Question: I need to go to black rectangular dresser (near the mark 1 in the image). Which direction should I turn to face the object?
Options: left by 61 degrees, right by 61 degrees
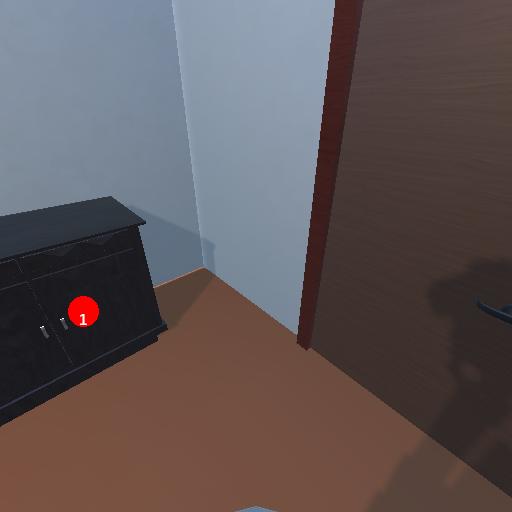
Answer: left by 61 degrees